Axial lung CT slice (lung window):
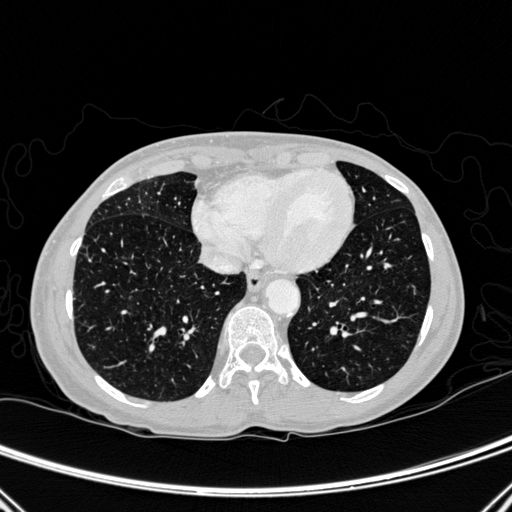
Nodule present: no